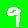
Digit: 9